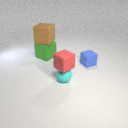
small blue rubber cube in front of large green rubber cube